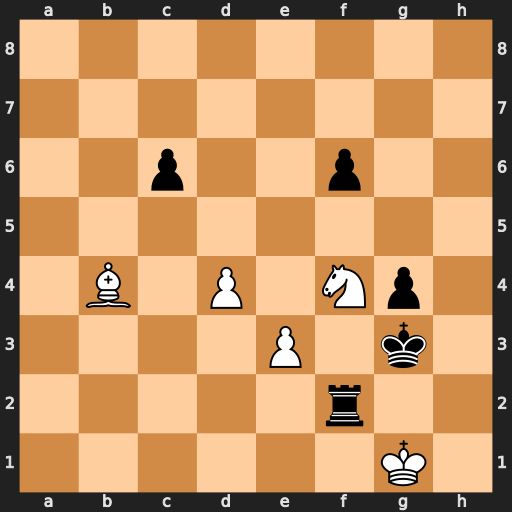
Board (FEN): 8/8/2p2p2/8/1B1P1Np1/4P1k1/5r2/6K1
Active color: w
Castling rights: -
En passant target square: -
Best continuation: Be1 Kf3 Bxf2 g3 Be1